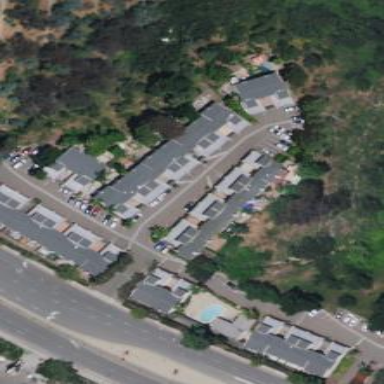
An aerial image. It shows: Residential building.